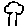
Label: tree